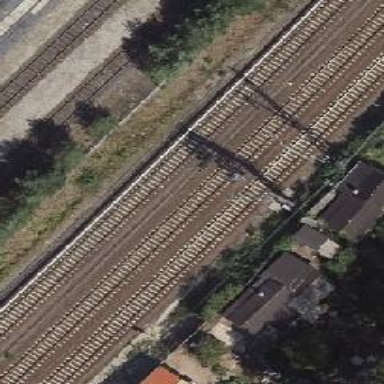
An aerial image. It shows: Railway signal.